The image folds the raw vibration samples of a bearing signal into a 2-D grayscale square (signal-to-image encoding). Diagnose the bearing from this image, choosing from: normal, inner_race, outer_race, ball.
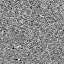
Answer: inner_race